Question: This question is related to this:-
<URL>
Ok. I've override the '.modal' class 'overflow-y' rule:-
'''
.modal {
overflow-y: auto !important;
}
'''
But now when the modal opens I do not see scroll bar. That's fine. That is what I required. However, it still consumes the space, and the page moves towards the left whenever the modal opens.
screenshot:-

Any solution?
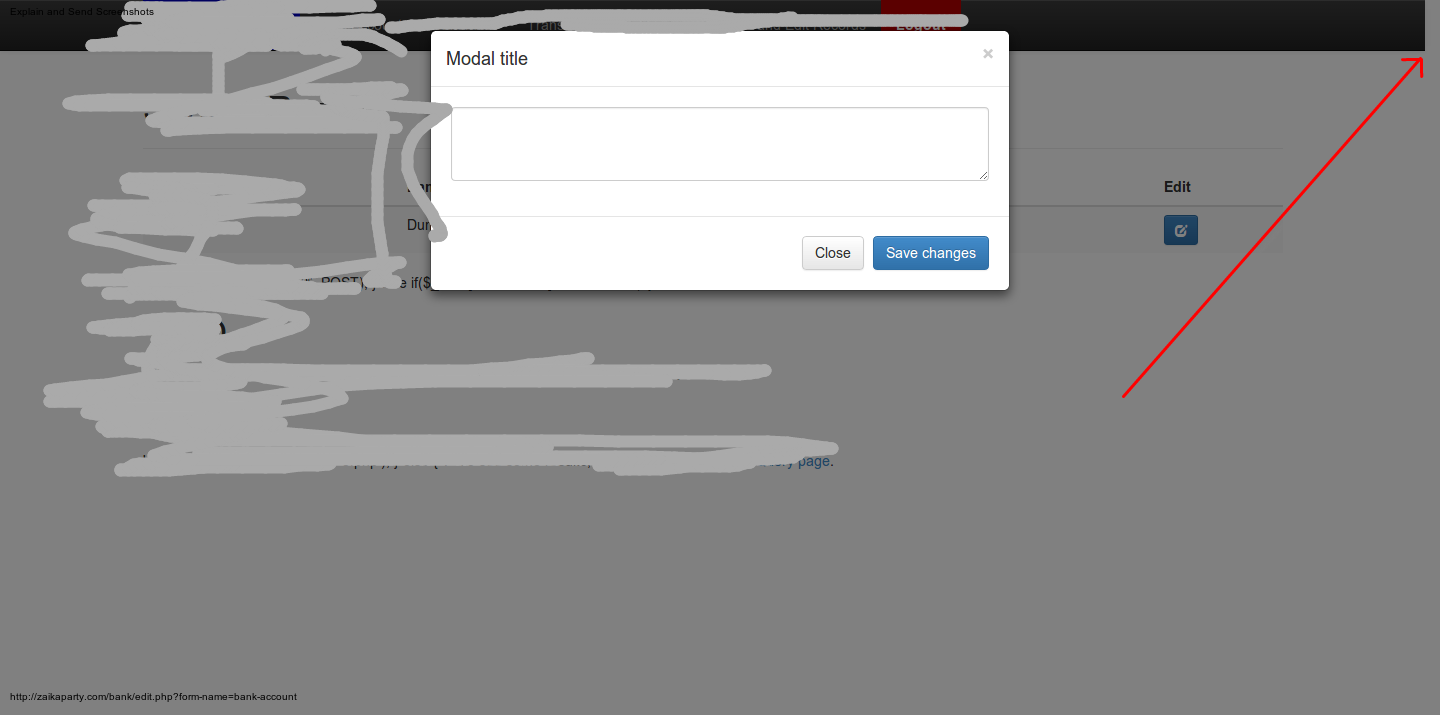
Answer: Culprit caught. Bootstrap adds a class to the body and other areas with the following name and rule:-
'''
body.modal-open, .modal-open .navbar-fixed-top, .modal-open .navbar-fixed-bottom {
margin-right:15px;
}
'''
also override this class as follows, and it'll be fine.
'''
body.modal-open, .modal-open .navbar-fixed-top, .modal-open .navbar-fixed-bottom {
margin-right:0px;
}
'''